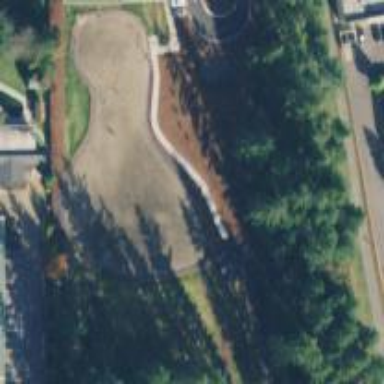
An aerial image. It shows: Fenced dog park for leisure activities on land.